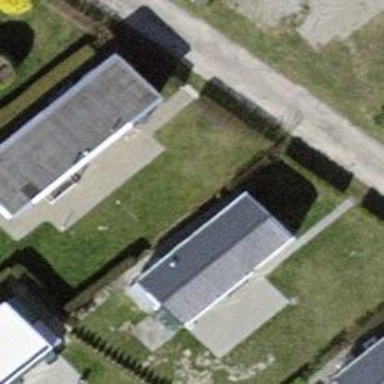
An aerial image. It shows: Static caravan with gabled roof.